Question: Data fetched from API is not getting displayed on the screen but I am getting the data in the console.
Here is the .ts file.
'''
export class VisibilityComponent implements OnInit {
check = false;
pmDetails1: IEmployee[];
constructor( private userService: UserService) {
this.pmDetails1 = [];
}
ngOnInit() {
this.userService.getAllEmployee().subscribe((pmDetails1: IEmployee[]) => {
this.pmDetails1 = pmDetails1;
console.log(this.pmDetails1);
});
}
onItemChange(value) {
if (value === '1' ) {
this.check = true;
} else {
this.check = false;
}
}
}
'''
here is the HTML file
'''
<div>
<table class="table table-light" style="border: 1px solid">
<thead style="background-color: aqua">
<tr>
<th>Select</th>
<th>Name</th>
<th>Role</th>
</tr>
</thead>
<tbody>
<tr
*ngFor="let p of pmDetails1"
>
<td>
<input
type="checkbox"
value="{{ p.id }}"
[checked]="check"
/>
</td>
<td>{{p.name}}</td>
<td>{{p.role}}</td>
</tr>
</tbody>
</table>
</div>
'''
And here is the output on the console

Please help me to solve that problem.
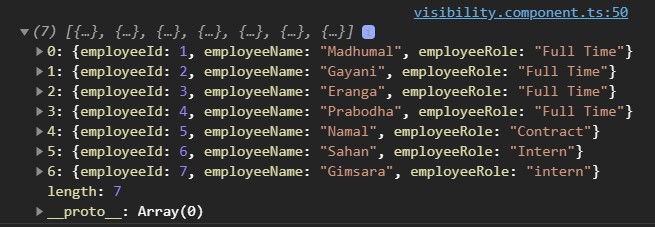
Answer: Your data doesn't contain the elements 'id', 'name' and 'role'.
Instead it has 'employeeId', 'employeeName' and 'employeeRole'. You need to update your table code.
'''
<td>
<input
type="checkbox"
value="{{ p.employeeId }}"
[checked]="check"
/>
</td>
<td>{{p.employeeName}}</td>
<td>{{p.employeeRole}}</td>
'''